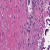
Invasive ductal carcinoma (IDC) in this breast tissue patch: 1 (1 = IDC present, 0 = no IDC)